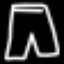
Label: pants